Field crop: maize
Growth stage: 2
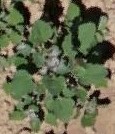
Species: chenopodium